Question: This has been eating away at my for the past day. What i want to achieve is when the users monitor is viewed at 1100px or less, it only shows a solid background color. When it exceeds that width, a left and right gradient aligned always at the left and right furthest appear, but are not ever shown if the screen size does not exceed 1100px.
Here is an example of what i am trying to do:

I tried setting up 3 divs, but that doesnt seem to work as show in the JSFiddle below. Any tips or suggestions?
<URL>
'''
<div></div>
'''
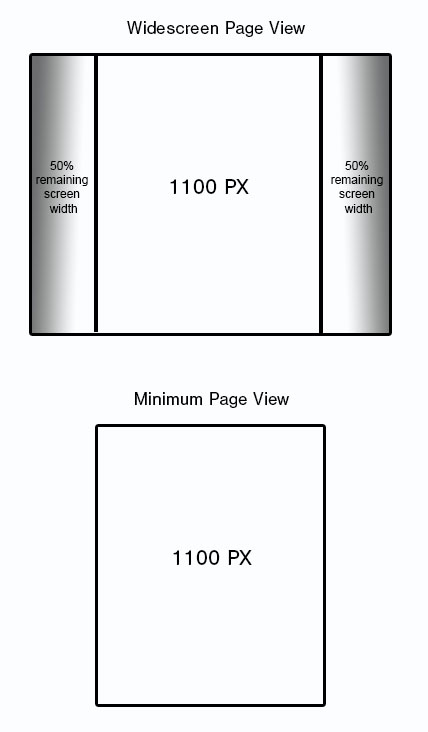
Answer: Try adding a gradient to the '.left' and '.right' divs and hide them when the screen width is below '1100px'.
As an example:
Gradient from dark -> light
'''
.left {
min-width: 300px;
height: 100%;
background: #000000;
float: left;
background: #000000;
/* Old browsers */
background: -moz-linear-gradient(left, #000000 0%, #ffffff 100%);
/* FF3.6+ */
background: -webkit-gradient(linear, left top, right top, color-stop(0%, #000000), color-stop(100%, #ffffff));
/* Chrome,Safari4+ */
background: -webkit-linear-gradient(left, #000000 0%, #ffffff 100%);
/* Chrome10+,Safari5.1+ */
background: -o-linear-gradient(left, #000000 0%, #ffffff 100%);
/* Opera 11.10+ */
background: -ms-linear-gradient(left, #000000 0%, #ffffff 100%);
/* IE10+ */
background: linear-gradient(to right, #000000 0%, #ffffff 100%);
/* W3C */
filter: progid:DXImageTransform.Microsoft.gradient(startColorstr='#000000', endColorstr='#ffffff', GradientType=1);
/* IE6-9 */
}
'''
Grandient from light -> dark
'''
.right {
width: 300px;
height: 100%;
background: #ffffff;
/* Old browsers */
background: -moz-linear-gradient(left, #ffffff 0%, #000000 100%);
/* FF3.6+ */
background: -webkit-gradient(linear, left top, right top, color-stop(0%, #ffffff), color-stop(100%, #000000));
/* Chrome,Safari4+ */
background: -webkit-linear-gradient(left, #ffffff 0%, #000000 100%);
/* Chrome10+,Safari5.1+ */
background: -o-linear-gradient(left, #ffffff 0%, #000000 100%);
/* Opera 11.10+ */
background: -ms-linear-gradient(left, #ffffff 0%, #000000 100%);
/* IE10+ */
background: linear-gradient(to right, #ffffff 0%, #000000 100%);
/* W3C */
filter: progid:DXImageTransform.Microsoft.gradient(startColorstr='#ffffff', endColorstr='#000000', GradientType=1);
/* IE6-9 */
background-color: #000;
float: right;
}
'''
(The above gradients are generated from <URL>
Then an '@media' query to hide them below '1100px'
'''
@media (max-width: 1100px) {
.left, .right {
display: none;
}
}
'''
<URL>
Hope this helps!